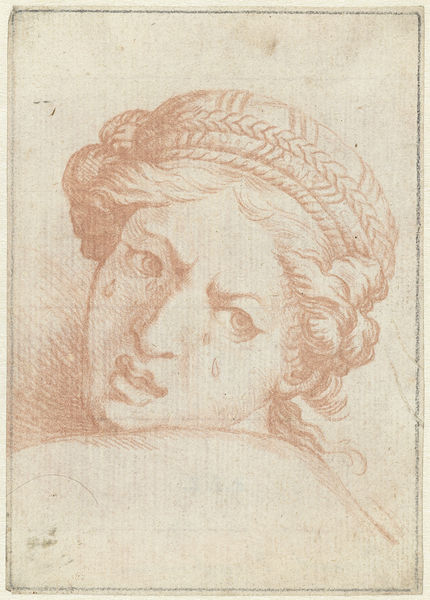
Titel: Hoofd van een huilende vrouw
Künstler: Bernard Picart
Standort: Amsterdam
Institution: Rijksmuseum
Schlagwörter: kopf, schatten, frau, frisur, haar, mund, nase, skizze, zeichnung, blick, rot, augen, gesicht, rahmen, trauer, portrait, porträt, auge, haare, lippen, locken, schulter, traurig, papier, zöpfe, ausdruck, haarband, zopf, brauen, hochsteckfrisur, buch, weinen, druck, portait, haarkranz, kranz, schmerz, wut, zorn, rötel, tränen, emotion, weint, träne, rötelzeichnung, röteln, flechtfrisur, jopf